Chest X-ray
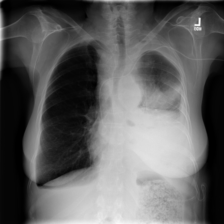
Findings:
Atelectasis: negative
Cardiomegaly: negative
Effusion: positive
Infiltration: positive
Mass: negative
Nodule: negative
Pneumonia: negative
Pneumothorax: negative
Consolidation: positive
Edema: negative
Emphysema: negative
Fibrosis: negative
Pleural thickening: negative
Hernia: negative